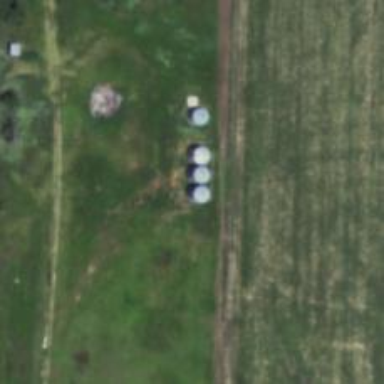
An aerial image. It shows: Silo.